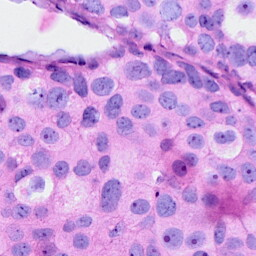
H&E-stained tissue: Breast